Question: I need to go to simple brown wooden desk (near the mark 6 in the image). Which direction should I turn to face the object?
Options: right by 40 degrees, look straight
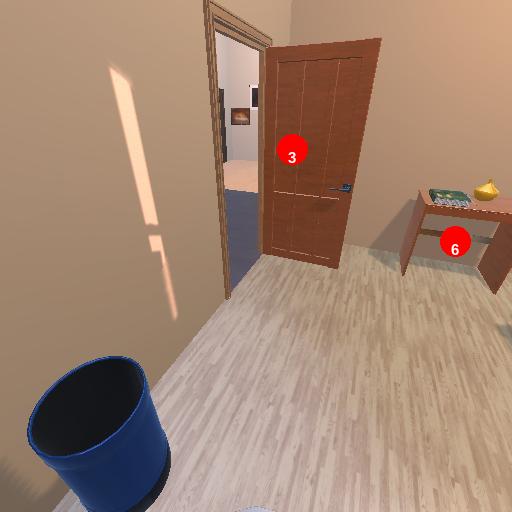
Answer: right by 40 degrees